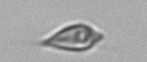
Label: Oxytoxum